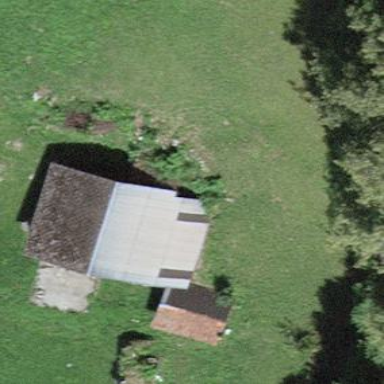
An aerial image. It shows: Rural barn.